Brain MRI, t2w sequence, axial 2D slice.
Patient: age 43, sex F, weight 95 kg, height 1.95 m
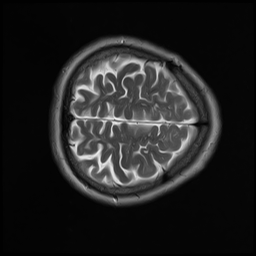